Question: I think I am running into a memory leak with an app when connecting x number of clients to it. After connecting the clients and sending them x messages and disconnecting them, my app only releases a small amount of the allocated Heap/RSS.
To confirm this I saved a when starting the server and one after connecting 7,000 clients to it and sending x messages to each client. I waited for a while to give the GC a chance to clean up before taking the heap snapshot.
To compare these heap snapshots I loaded them in the Chrome Developer Tools Profile view and chose the "Comparison" mode.
My questions are:
How to interpret these numbers?
For instance it looks like that the objects doesn't almost free any objects at all, is that correct?
Can you give me more tips to investigate the problem?

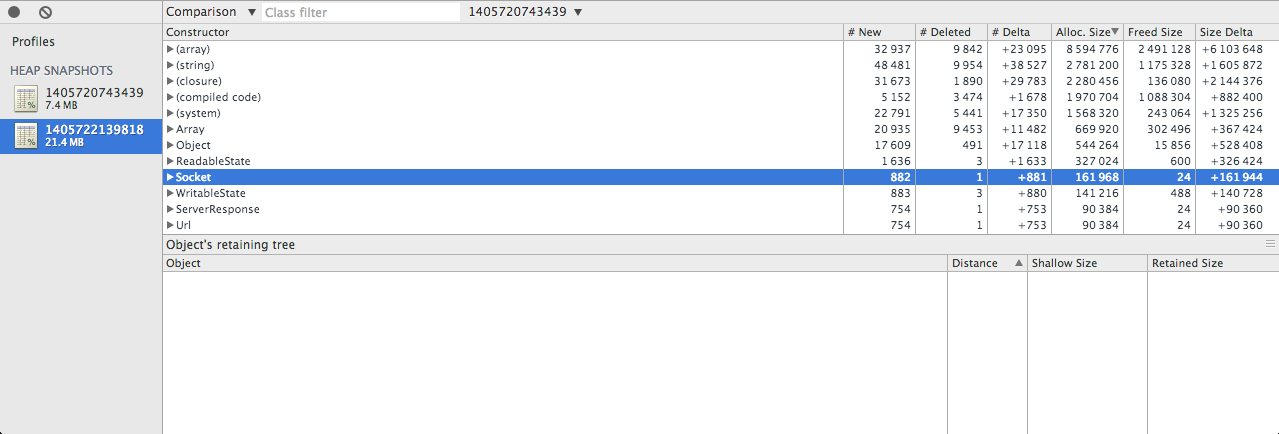
Answer: You could be free from memory leak and as a bonus avoid the garbage collector.
All you got to do is object polling.
You could do something like
'''
var clientsPool = new Array(1000);
var clientsConnected = [];
'''
When a new client connects, you do
'''
var newClient = clientsPool.pop();
//set your props here
clientsConnected.push(newClient);
'''
That's an awesome way to avoid the Garbage Collector and prevent memory leak. Sure, there's a little more work to it and you will have to manage that carefully but it's totally worth for performance.
There's an awesome talk about it, here you go
<URL>